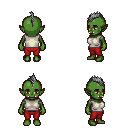
a pixel art fantasy rpg character, female body template, orc, green skin, white sleeveless shirt, red pants, gray mohawk hairstyle, four views (front, back, left, right), 2x2 character sprite sheet, small pixel art, hard edges, no anti-aliasing